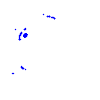
Particle: kaon